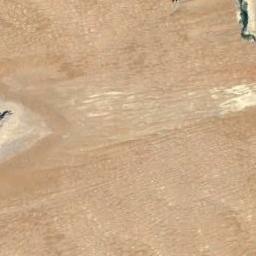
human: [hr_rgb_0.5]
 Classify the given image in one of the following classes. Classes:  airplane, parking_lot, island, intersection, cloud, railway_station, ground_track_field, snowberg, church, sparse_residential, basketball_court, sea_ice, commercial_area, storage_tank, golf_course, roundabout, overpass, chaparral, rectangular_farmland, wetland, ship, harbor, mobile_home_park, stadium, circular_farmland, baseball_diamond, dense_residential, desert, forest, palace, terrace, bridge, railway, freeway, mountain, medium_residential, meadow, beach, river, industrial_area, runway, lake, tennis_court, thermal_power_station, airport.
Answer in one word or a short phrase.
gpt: desert